Question: I have in my code both <URL>.

If somebody could me advise what should I change in html/css/js code I would be very grateful.
Maybe it's not necessary but for the completeness I've put below a sample of code that demonstrate my problem. You need to download and from <URL> to get it running.
'''
<!DOCTYPE HTML PUBLIC "-//W3C//DTD HTML 4.01//EN" "http://www.w3.org/TR/html4/strict.dtd">
<html>
<head>
<meta http-equiv="Content-Type" content="text/html;charset=iso-8859-2">
<meta name="robots" content="index,follow">
<title>Test Site</title>
<link rel="stylesheet" type="text/css" charset="utf-8" media="all" href="./common.css">
<link rel="shortcut icon" href="./favicon.gif" type="image/gif" />
<script type="text/javascript" src="https://www.google.com/jsapi"></script>
<script type="text/javascript" src="https://www.google.com/jsapi"></script>
<script type="text/javascript">
google.load("visualization", "1", {packages:["corechart"]});
google.setOnLoadCallback(drawChart);
function drawChart() {
var data = new google.visualization.DataTable();
data.addColumn('string', 'Task');
data.addColumn('number', 'Hours per Day');
data.addRows([
['Work', 11],['Eat', 2],['Commute', 2],['Watch TV', 2],['Sleep', 7]
]);
var options = {
title: 'My Daily Activities'
};
var chart = new google.visualization.PieChart(document.getElementById('chartClient_Group_all_div'));
chart.draw(data, options);
}
</script>
<link rel="stylesheet" type="text/css" href="jquerycssmenu.css" />
<script type='text/javascript' src='js/jquery-1.2.6.min.js'></script>
<script type="text/javascript" src="jquerycssmenu.js"></script>
</head>
<body lang="en" dir="ltr">
<!-- ================= HEADER ================= -->
<div id="myjquerymenu" class="jquerycssmenu">
<ul>
<li><a href="./resources.php">Resources</a>
<ul>
<li><a href="./resourcesQ.php">Infos on Queue</a>
<li><a href="./resourcesH.php">Infos on Hardware</a>
<li><a href="./resourcesS.php">Software manuals</a>
<li><a href="./resourcesT.php">Technical manuals</a>
</ul>
</li>
</ul>
</div>
<div id="naviline"><hr style="display:none;"></div>
<div id="page">
<TABLE border="1" BORDERCOLOR=white class="t0"><tr>
<td align="left" valign="top" width="500px" style="border-style: none; background: white;">
<center><h4> Some Title</h4><br>
<div id="chartClient_Group_all_div"> </div>
</td>
</tr></table>
<br>
</div> <! -- page -- >
</body>
</html>
'''
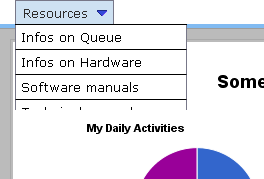
Answer: You need to set the z-index css property for the menu to be higher than the pie chart. Try 9999 to start.